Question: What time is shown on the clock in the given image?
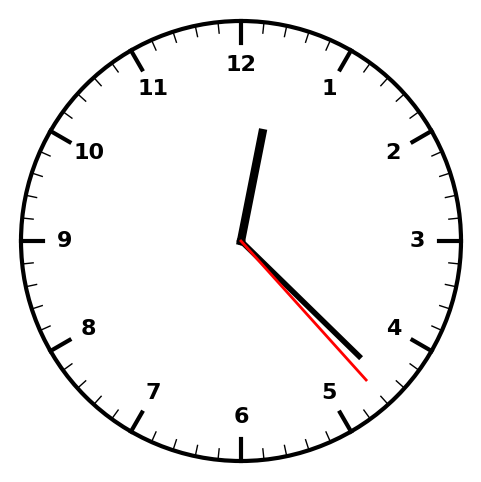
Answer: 12:22:23